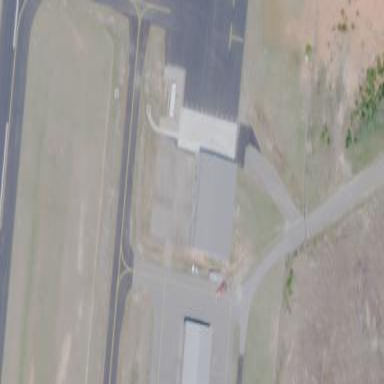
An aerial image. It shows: Apron at the airport.